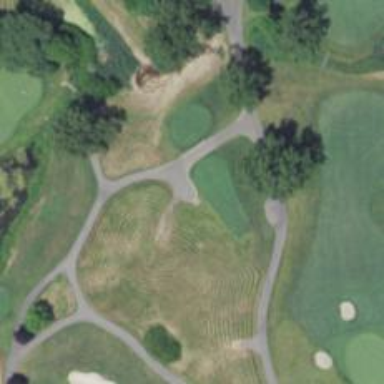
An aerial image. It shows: Path for golf carts.